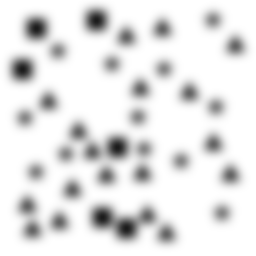
Squares: 6
Triangles: 18
Stars: 12
Total shapes: 36